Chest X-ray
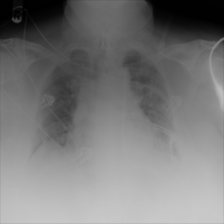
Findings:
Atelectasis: positive
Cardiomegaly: negative
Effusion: negative
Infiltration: negative
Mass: negative
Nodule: negative
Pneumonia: negative
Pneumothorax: positive
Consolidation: positive
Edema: negative
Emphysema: negative
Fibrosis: negative
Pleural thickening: negative
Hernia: negative